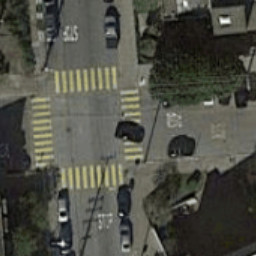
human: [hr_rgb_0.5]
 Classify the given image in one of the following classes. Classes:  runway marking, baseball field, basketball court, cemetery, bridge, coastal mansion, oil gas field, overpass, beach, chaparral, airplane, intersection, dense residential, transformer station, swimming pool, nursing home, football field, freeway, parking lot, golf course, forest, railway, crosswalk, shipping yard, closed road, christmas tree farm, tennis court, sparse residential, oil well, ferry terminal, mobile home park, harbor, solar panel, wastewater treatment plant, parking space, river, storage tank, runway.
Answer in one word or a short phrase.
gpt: crosswalk